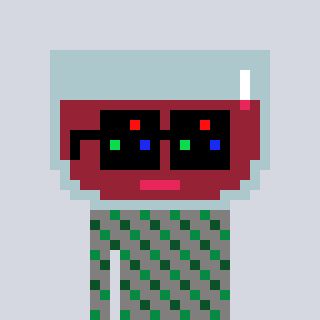
a pixel art character with square black sunglasses, a wine-shaped head and a bluegrey-colored body on a cool background